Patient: sex M, age 52
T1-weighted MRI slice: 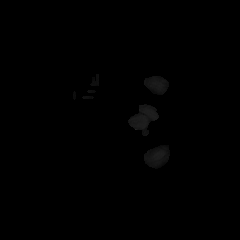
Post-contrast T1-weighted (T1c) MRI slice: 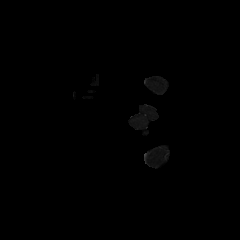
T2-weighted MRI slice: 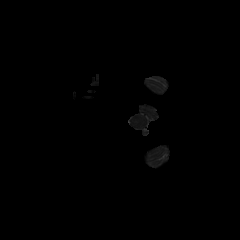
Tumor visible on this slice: no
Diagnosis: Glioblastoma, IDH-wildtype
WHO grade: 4